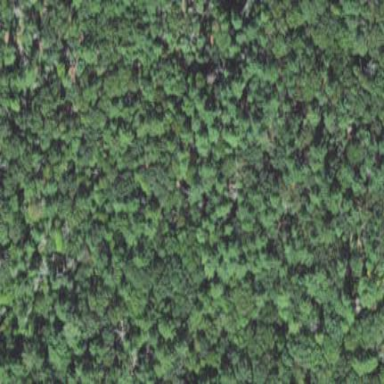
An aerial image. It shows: Woodland consisting mainly of needle-leaved trees.